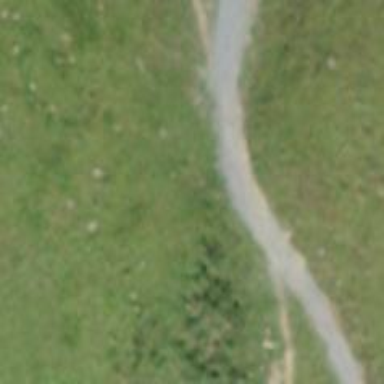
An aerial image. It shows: Unpaved track with grade3 tracktype.